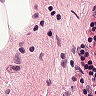
Metastatic tissue present: no